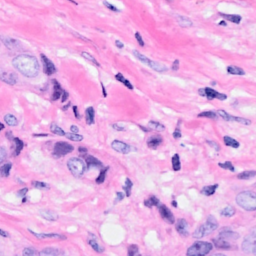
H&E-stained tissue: Breast